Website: crate-barrel
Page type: cart
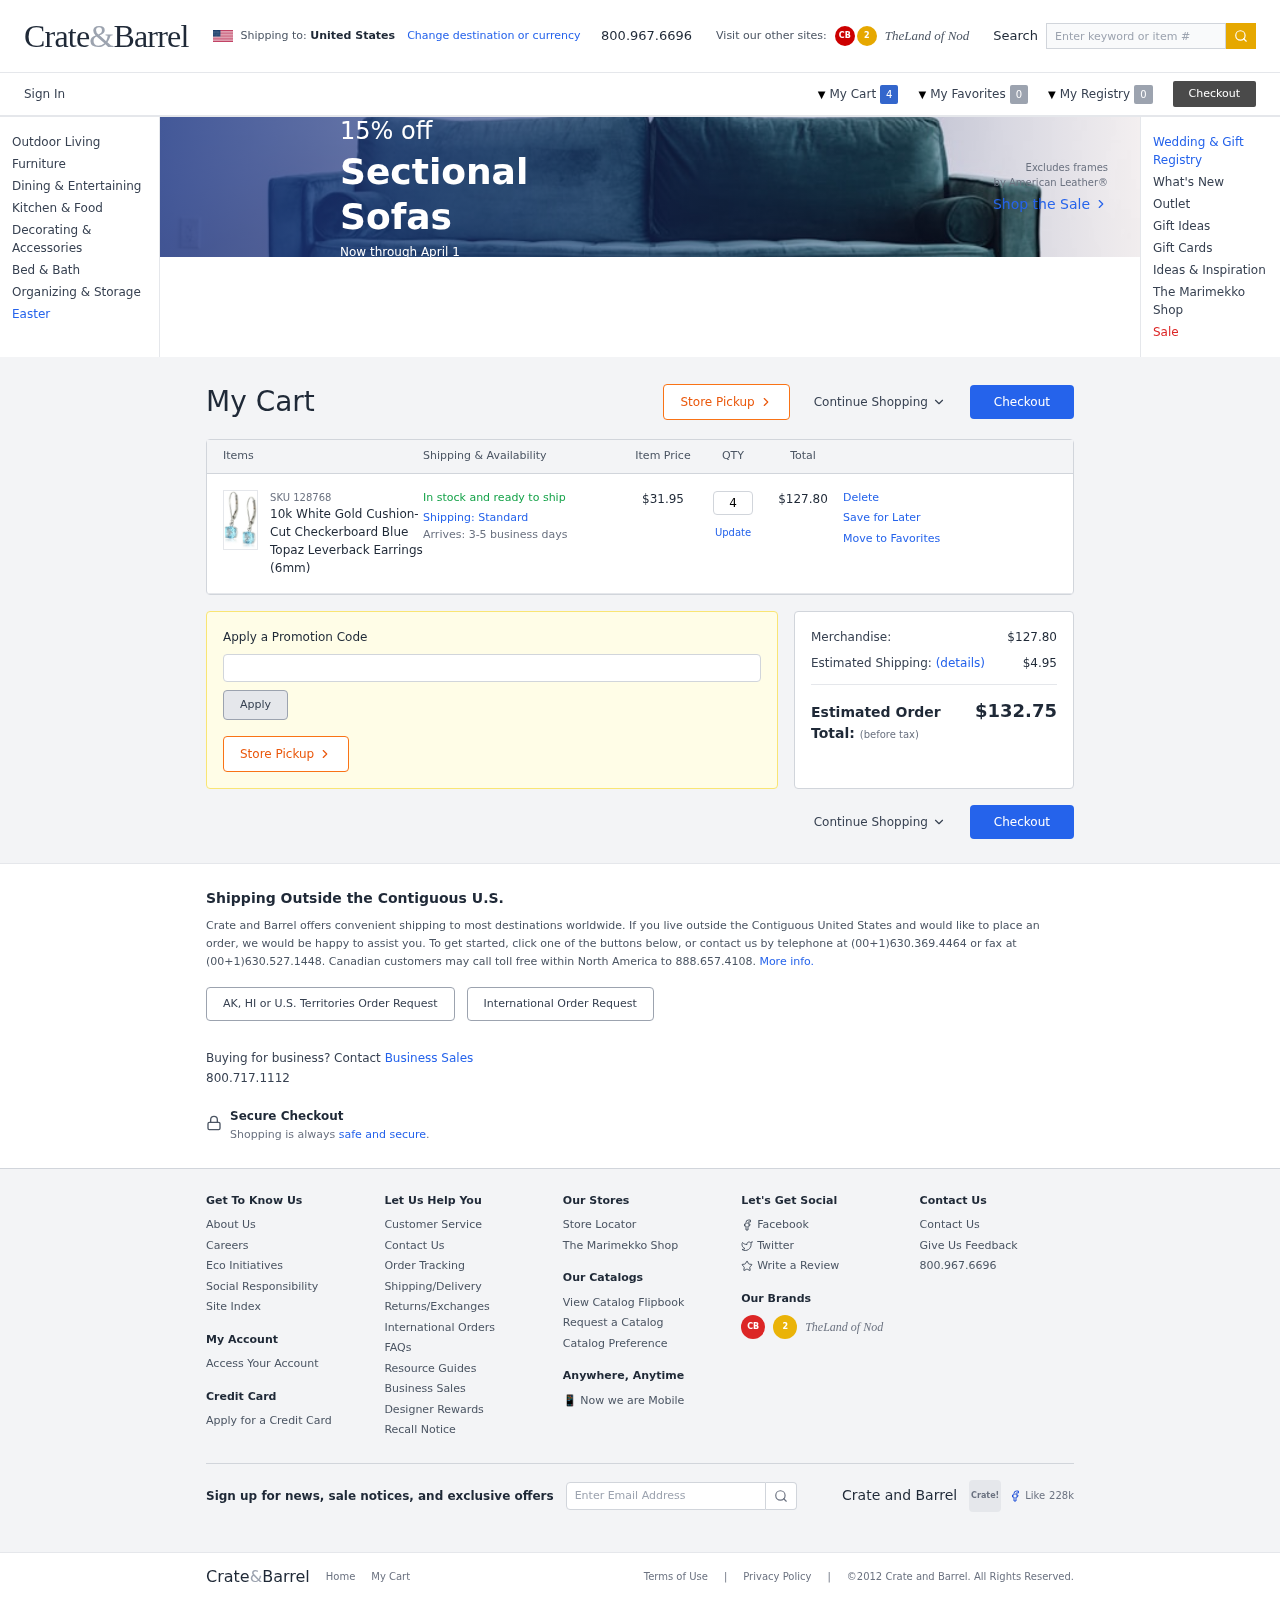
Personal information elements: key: PII_PROMO_CODE
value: SPRING91
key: PII_COUNTRY
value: United States
Product elements: key: PRODUCT1_NAME
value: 10k White Gold Cushion-Cut Checkerboard Blue Topaz Leverback Earrings (6mm)
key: PRODUCT1_PRICE
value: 31.95
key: PRODUCT1_QUANTITY
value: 4
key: PRODUCT1_SKU
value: SKU 128768
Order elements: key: ORDER_NUM_ITEMS
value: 4
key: ORDER_ITEM_TOTAL
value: $127.80
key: ORDER_SUBTOTAL
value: $127.80
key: ORDER_SHIPPING_COST
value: $4.95
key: ORDER_TOTAL
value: $132.75
Search elements: key: HEADER_SEARCH
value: Enter keyword or item #